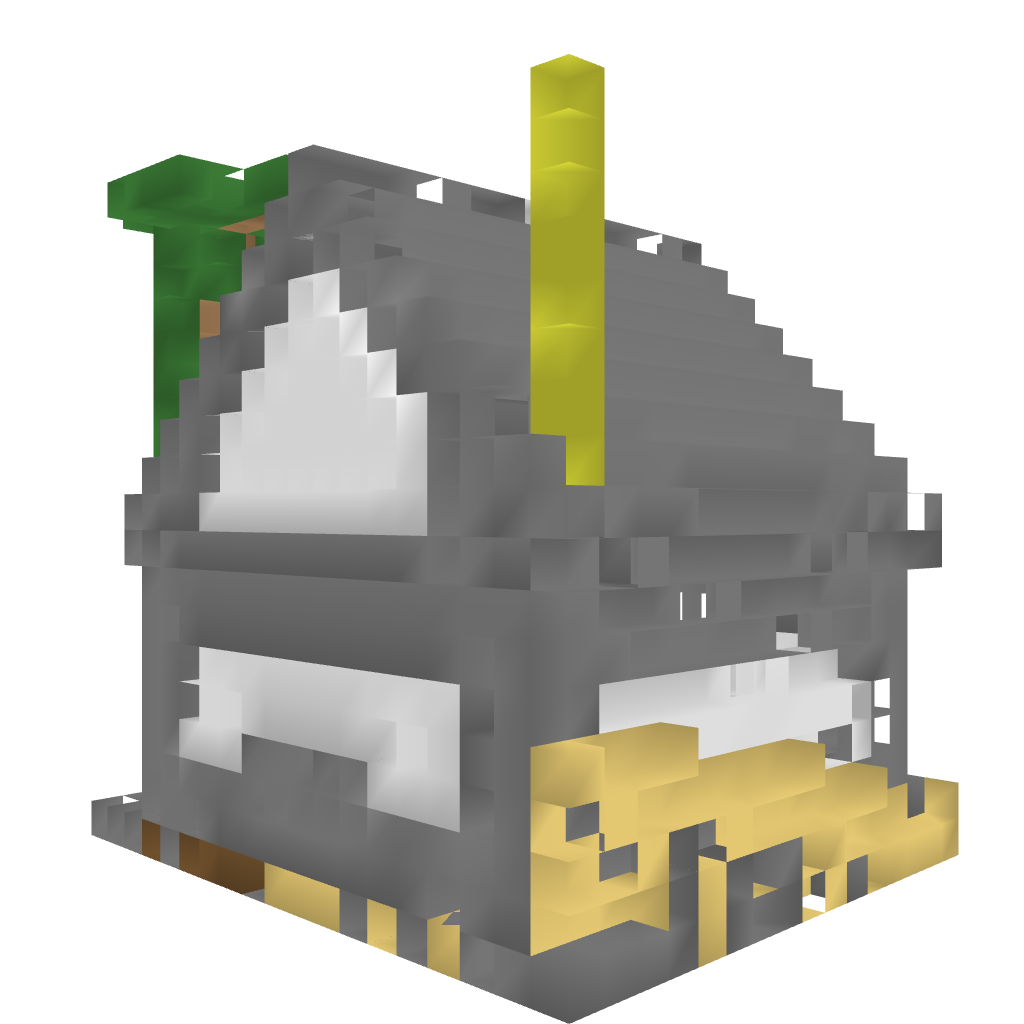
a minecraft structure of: Home Fires bad low quality